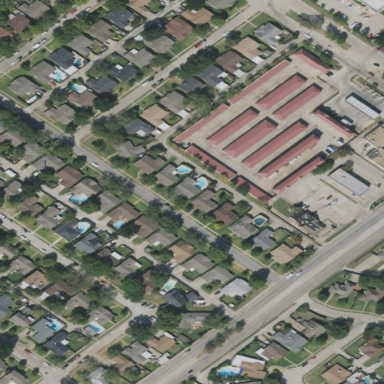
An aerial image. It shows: Area designated for garages used for storage rental.